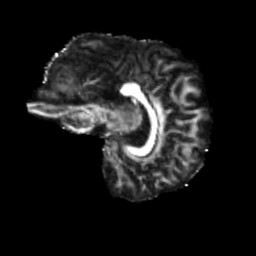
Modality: FA
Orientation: sagittal
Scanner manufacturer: siemens
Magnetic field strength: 3 T
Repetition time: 4 s
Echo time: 0.0594 s